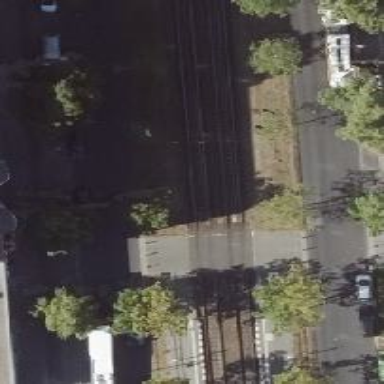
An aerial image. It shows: Uncontrolled tram railway crossing.